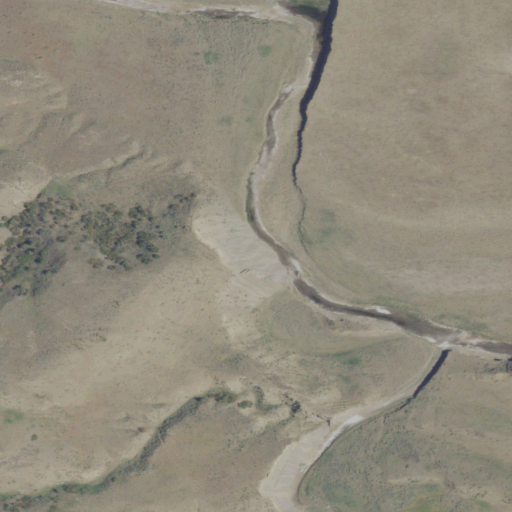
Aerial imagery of valley in Montana named Pickerd Coulee containing shrub and grassland